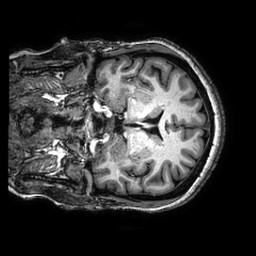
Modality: T1w
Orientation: coronal
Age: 54
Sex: female
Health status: healthy